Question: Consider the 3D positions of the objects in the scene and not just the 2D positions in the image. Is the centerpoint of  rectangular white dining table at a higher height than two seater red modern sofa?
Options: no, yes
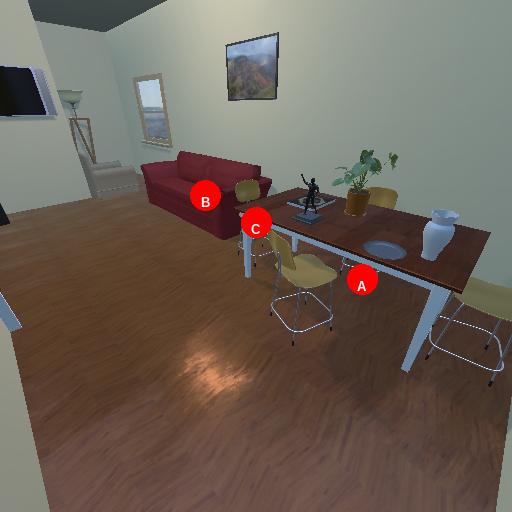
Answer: no